Group 1:
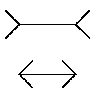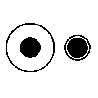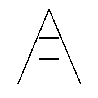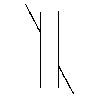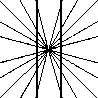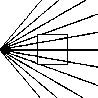
Group 2:
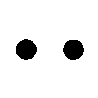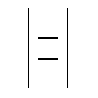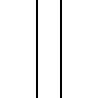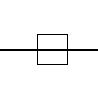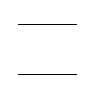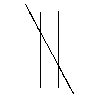
Rule separating the two groups: Optical illusions vs. not so.
Concepts: length_line_or_curve, visual_illusion
Comments: Panels on the left hand side contain geometrical objects that appear distorted (to a human) due to surrounding information.
Author: Leo Crabbe
Reference: Vicente Sierra-Vázquez & Ignacio Serrano-Pedraza, Application of Riesz transforms to the isotropic AM-PM decomposition of geometrical-optical illusion images,  April 2010, Figure 1.